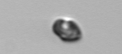
Label: Heterocapsa_rotundata